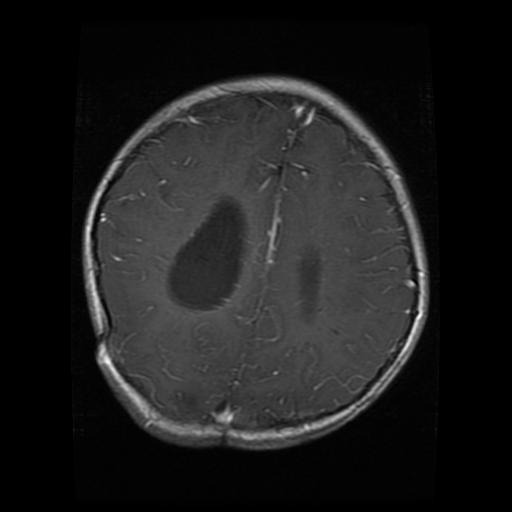
Label: glioma